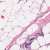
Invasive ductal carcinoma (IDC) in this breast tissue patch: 0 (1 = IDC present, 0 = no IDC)